Question: I am working in Intellij v13 writing Spring-Data (with AspectJ + Neo4j). If I have the below Service file:
'''
import org.springframework.stereotype.Service;
import org.springframework.transaction.annotation.Transactional;
@Service
@Transactional
public class BaseClassRepositoryImpl implements BaseClassRepository{
}
public interface BaseClassRepository extends BaseClassRepositoryCustom, GraphRepository<BaseClass> {
}
'''
Using the <URL>, the code above should work. However, Intellij is giving me an exception:
'''
java: local.ffxiv.repos.BaseClassRepositoryImpl is not abstract and does not override abstract method findByName(java.lang.String) in local.ffxiv.repos.BaseClassRepository
'''
I searched everywhere trying to figure out why Intellij is doing this. Anyone else seeing this?
Here's the build.gradle script as well:
'''
project.ext {
sourceCompatibility = "1.7"
targetCompatibility = "1.6"
springDataGraphVersion = "2.3.0.RC1"
springVersion = "4.0.0.RELEASE"
junitVersion = "4.11"
neo4jVersion = "2.0.0"
aspectjVersion = "1.7"
}
apply from: 'http://github.com/SpringSource/spring-data-neo4j/raw/master/build/gradle/springdataneo4j.gradle'
configurations {
runtime
testCompile
}
buildscript {
dependencies {
classpath("org.springframework.boot:spring-boot-gradle-plugin:0.5.0.M7")
}
repositories {
maven { url "http://repo.spring.io/milestone" }
mavenCentral()
}
}
apply plugin: 'java'
apply plugin: 'idea'
apply plugin: 'spring-boot'
jar {
baseName = 'ffxiv_db'
version = '0.1.0'
}
repositories {
mavenLocal()
mavenCentral()
maven { url "http://repo.spring.io/libs-milestone" }
maven { url "http://repo.spring.io/milestone" }
maven { url "http://m2.neo4j.org" }
}
dependencies {
// compile list
compile "org.springframework.boot:spring-boot-starter:0.5.0.M7"
compile "org.springframework.data:spring-data-neo4j:$springDataGraphVersion"
compile "org.springframework.data:spring-data-neo4j-aspects:$springDataGraphVersion"
compile "org.neo4j:neo4j:$neo4jVersion"
compile "javax.validation:validation-api:1.0.0.GA"
compile "org.springframework:spring-aspects:$springVersion"
// Test dependencies
testCompile "org.springframework:spring-test:$springVersion"
testCompile "junit:junit:$junitVersion"
testCompile "org.neo4j:neo4j-kernel:$neo4jVersion:tests"
}
task wrapper(type: Wrapper) {
gradleVersion = '1.10'
}
'''

Here's it's asking me to implement exists(Long) which I shouldn't need to do but IntelliJ keeps tell me. If I do Alt+Enter, on the popup message, I can hit "Implement Methods" and it creates a whole bunch of overrides with null return values. However, according to the docs, it should infer what I want to do by the name of the function and derive what the function does for simple CRUD operations. I.E. for 'findByName' should return a property named "Name" and it creates the proper function.
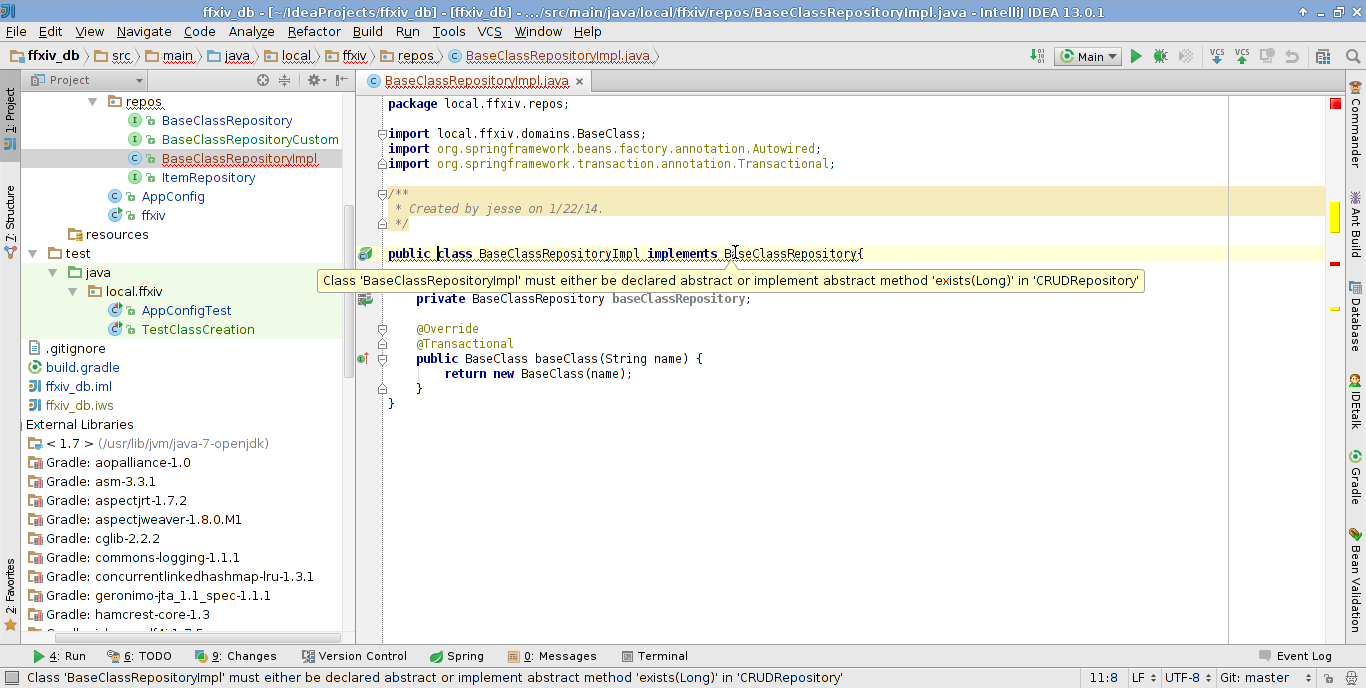
Answer: The exception message is quite clear: the 'local.ffxiv.repos.BaseClassRepositoryImpl' class should be declared as abstract or has to implement the 'findByName(java.lang.String)' method of the 'local.ffxiv.repos.BaseClassRepository' (which extends the 'BaseClassRepositoryCustom' where as I guess the 'findByName' is declared).
Compare with the example you refer: 'WorldRepositoryImpl' implements 'MyWorldRepository' and overrides all of its methods.
And probably your 'BaseClassRepositoryImpl' should implement the 'BaseClassRepositoryCustom' instead of the 'BaseClassRepository'. Then you will have to override only methods of the 'BaseClassRepositoryCustom' but not the whole 'GraphRepository'